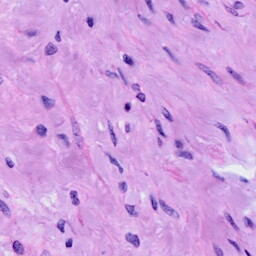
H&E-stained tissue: Cervix